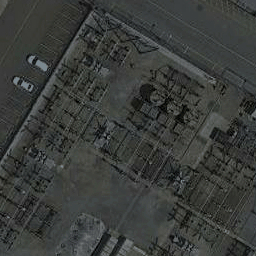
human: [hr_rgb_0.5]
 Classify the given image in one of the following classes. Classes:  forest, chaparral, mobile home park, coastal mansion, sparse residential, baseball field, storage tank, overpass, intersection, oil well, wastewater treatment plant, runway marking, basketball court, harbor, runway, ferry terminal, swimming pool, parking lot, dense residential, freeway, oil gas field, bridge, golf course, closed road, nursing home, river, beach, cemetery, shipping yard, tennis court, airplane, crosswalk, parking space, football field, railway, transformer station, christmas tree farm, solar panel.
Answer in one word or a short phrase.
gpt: transformer station